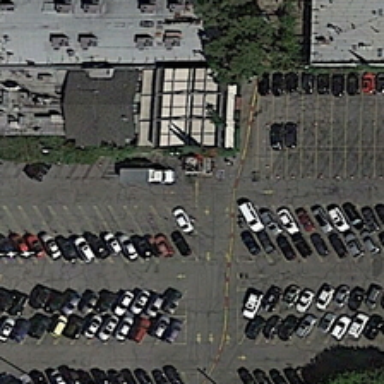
Many cars are parked in the parking lot .